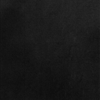
Label: dusty